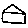
Label: house